【题型】填空题　【知识点】平面几何　【难度】easy
如图，$\triangle ABC$是$\odot O$的内接三角形，$\angle BAC=45^\circ$．若$\odot O$的半径为$2$，则劣弧$\overset{\frown}{BC}$的长为\_\_\_\_\_\_.

\vspace{0.2cm}
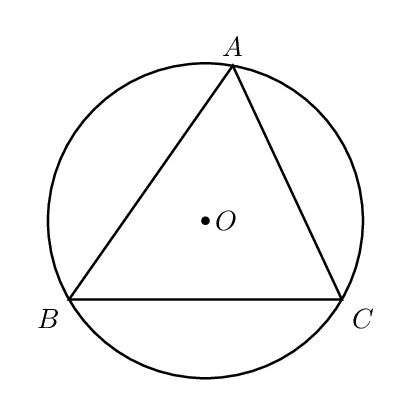
【解答】

\noindent \textbf{【答案】} $\boldsymbol{\pi}$

\vspace{0.2cm}
\noindent \textbf{【详解】} 解：连接$BO,CO$，如图所示：

\vspace{0.2cm}
\noindent $\because \angle BAC=45^\circ$，$\overset{\frown}{BC}=\overset{\frown}{BC}$，$\therefore \angle BOC=90^\circ$，
$\therefore$ 劣弧$\overset{\frown}{BC}=\dfrac{90^\circ\times\pi\times2}{180^\circ}=\pi$，
故答案为：$\boldsymbol{\pi}$．

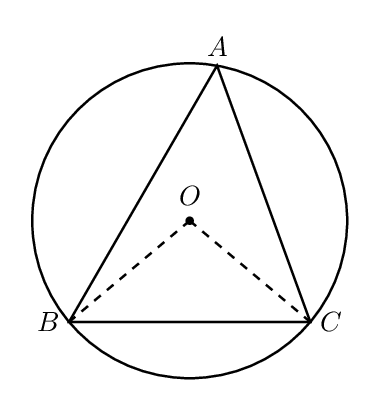